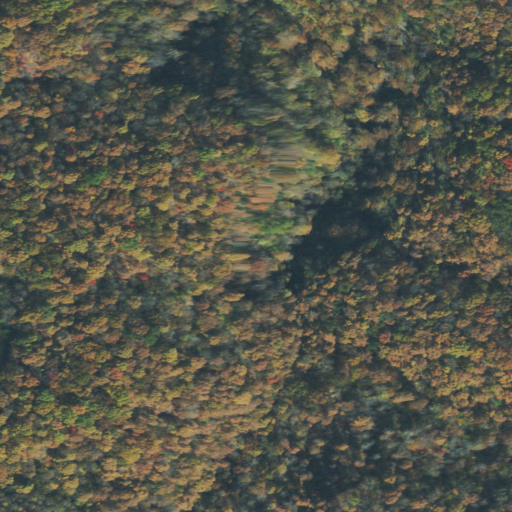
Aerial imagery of cliff(s) in Tennessee named Dave Bluff containing deciduous forest, mixed forest, and pasture